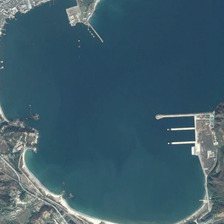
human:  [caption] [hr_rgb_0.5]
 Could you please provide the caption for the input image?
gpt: a large port is almost empty .

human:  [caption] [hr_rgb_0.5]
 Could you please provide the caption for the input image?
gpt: a large port is almost empty .

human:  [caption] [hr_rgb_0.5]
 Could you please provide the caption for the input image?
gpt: a large port is almost empty .

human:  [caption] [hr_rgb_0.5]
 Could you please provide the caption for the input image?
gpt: a large port is almost empty .

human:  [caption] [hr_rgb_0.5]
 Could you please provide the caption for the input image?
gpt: a large port is almost empty .